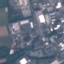
Land use / land cover: Industrial